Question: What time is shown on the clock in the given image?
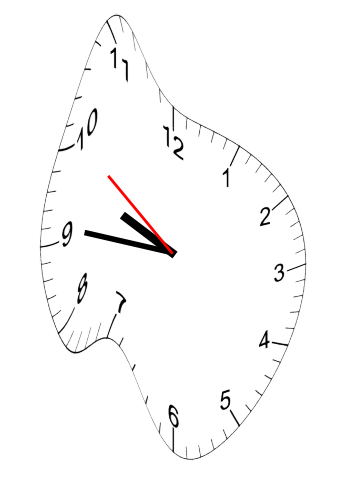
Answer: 09:45:51